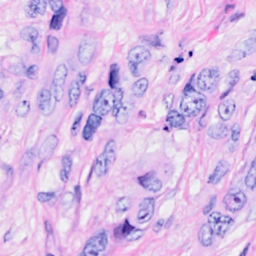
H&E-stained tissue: Breast